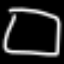
Label: square